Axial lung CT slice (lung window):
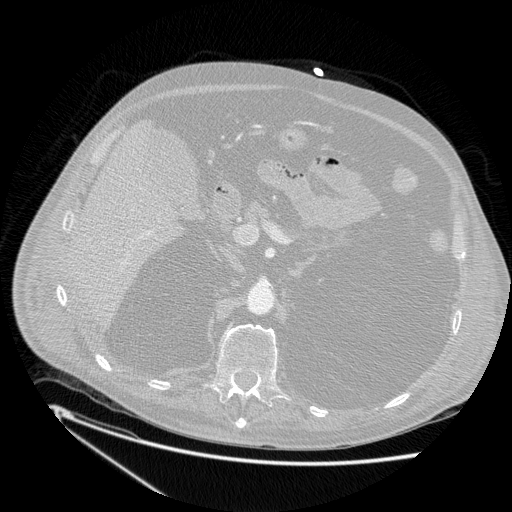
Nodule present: no